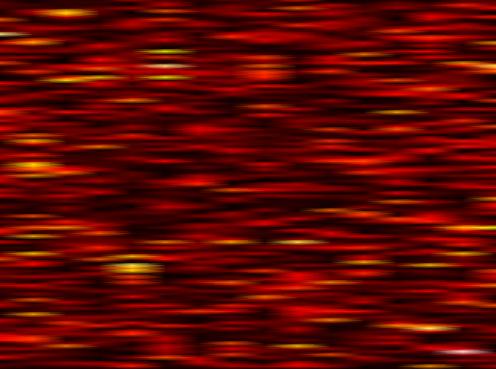
Label: FBMC